Question: Please, look at this GIF:
Collision is detected properly, but those glitches annoy me... Rectangle is able to get inside another rectangle. When rectangles collides on x-axis (and right-left arrow is still presesd) one not affected is moving.
Any ideas how can I get rid of them?
keyPressed, keyReleased, move() and checkCollision() methods:
'''
@Override
public void keyPressed(KeyEvent k) {
int key = k.getKeyCode();
switch (key) {
case KeyEvent.VK_LEFT:
left = true;
game.physic.xVel = 2;
break;
case KeyEvent.VK_RIGHT:
right = true;
game.physic.xVel = 2;
break;
case KeyEvent.VK_SPACE:
//jump
break;
default:
break;
}
}
/*
* game.lvl1.getX()[i] to ablica z wspolrzednymi platform
*/
public void move() {
if (left) {
switch (game.currentLevel()) {
case 1:
for (int i = 0; i < game.lvl1.getX().length; i++)
game.lvl1.getX()[i] += game.physic.xVel;
break;
}
} else if (right) {
switch (game.currentLevel()) {
case 1:
for (int i = 0; i < game.lvl1.getX().length; i++)
game.lvl1.getX()[i] -= game.physic.xVel;
break;
}
}
}
public void checkCollision() {
switch (game.currentLevel()) {
case 1:
for (int i = 0; i < game.lvl1.getX().length; i++) {
if (game.man.getBounds().intersects(game.lvl1.getBounds(i))) {
if (game.man.getBounds().getY() < game.lvl1.getBounds(i)
.getY() && !game.man.isOnGround) {
/*
* collision above platform
*/
game.man.setyPos(-2);
game.man.isOnGround = true;
break;
} else if (game.man.getBounds().getY() > game.lvl1
.getBounds(i).getY() && isJumping) {
/*
* collision below
*/
game.man.setyPos(2);
game.man.isOnGround = false;
break;
} else if (game.man.getBounds().getX() < game.lvl1
.getBounds(i).getX() && right) {
/*
* collision from left
*/
game.lvl1.getX()[i] += 2;
right = false;
break;
} else if (game.man.getBounds().getX() > game.lvl1
.getBounds(i).getX() && left) {
/*
* collision from right
*/
game.lvl1.getX()[i] -= 2;
left = false;
break;
}
} else {
game.physic.xVel = 2;
game.man.isOnGround = false;
}
}
}
}
@Override
public void keyReleased(KeyEvent k) {
int key = k.getKeyCode();
switch (key) {
case KeyEvent.VK_LEFT:
left = false;
game.physic.xVel = 0;
break;
case KeyEvent.VK_RIGHT:
right = false;
game.physic.xVel = 0;
break;
case KeyEvent.VK_SPACE:
break;
default:
break;
}
}
'''
paintLevel() is called from paintComponent. And paintComponent is called from gameloop.
'''
private void paintLevel(Graphics2D g2d) {
switch (currentLevel()) {
case 1:
for (int i = 0; i < lvl1.getX().length; i++) {
g2d.draw(lvl1.getBounds(i));
}
break;
}
}
'''
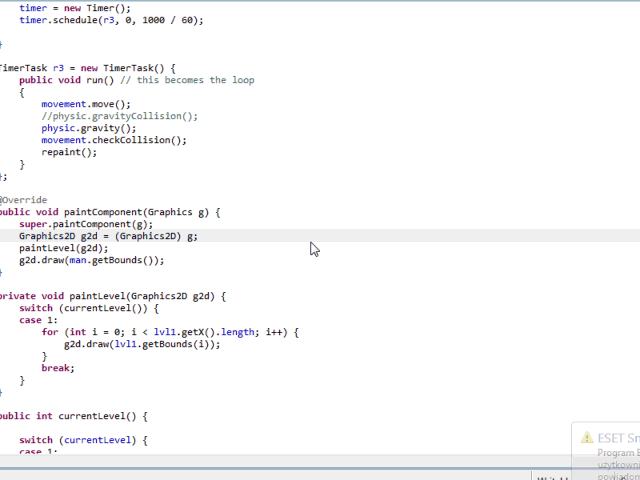
Answer: I'm going to say that this is quite a bad way to do this. Each level should have a list of shapes and whenever your man moves you should check collision. Don't move if there was a collision, otherwise carry on with the position adjustment.
Here's a basic edit of your current code that might make debugging easier:
<URL>
If you want, I can code up what I meant before, but you should be able to do it yourself. Consider what might happen to your code when you have 10 levels.